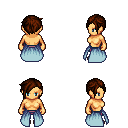
a pixel art fantasy rpg character, female body template, human, tanned skin, overskirt, magenta pants, brown pixie cut hairstyle, four views (front, back, left, right), 2x2 character sprite sheet, small pixel art, hard edges, no anti-aliasing